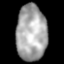
Tissue: lung
Cell type: Others
Senescence score: 0.1924
Nuclear area (px): 1675
Mean DAPI intensity: 166.485